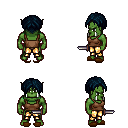
a pixel art fantasy rpg character, male body template, orc, green skin, brown pirate shirt, gold greaves, raven parted hairstyle, brown slippers, dagger, four views (front, back, left, right), 2x2 character sprite sheet, small pixel art, hard edges, no anti-aliasing